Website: bh-photo
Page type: address-validator
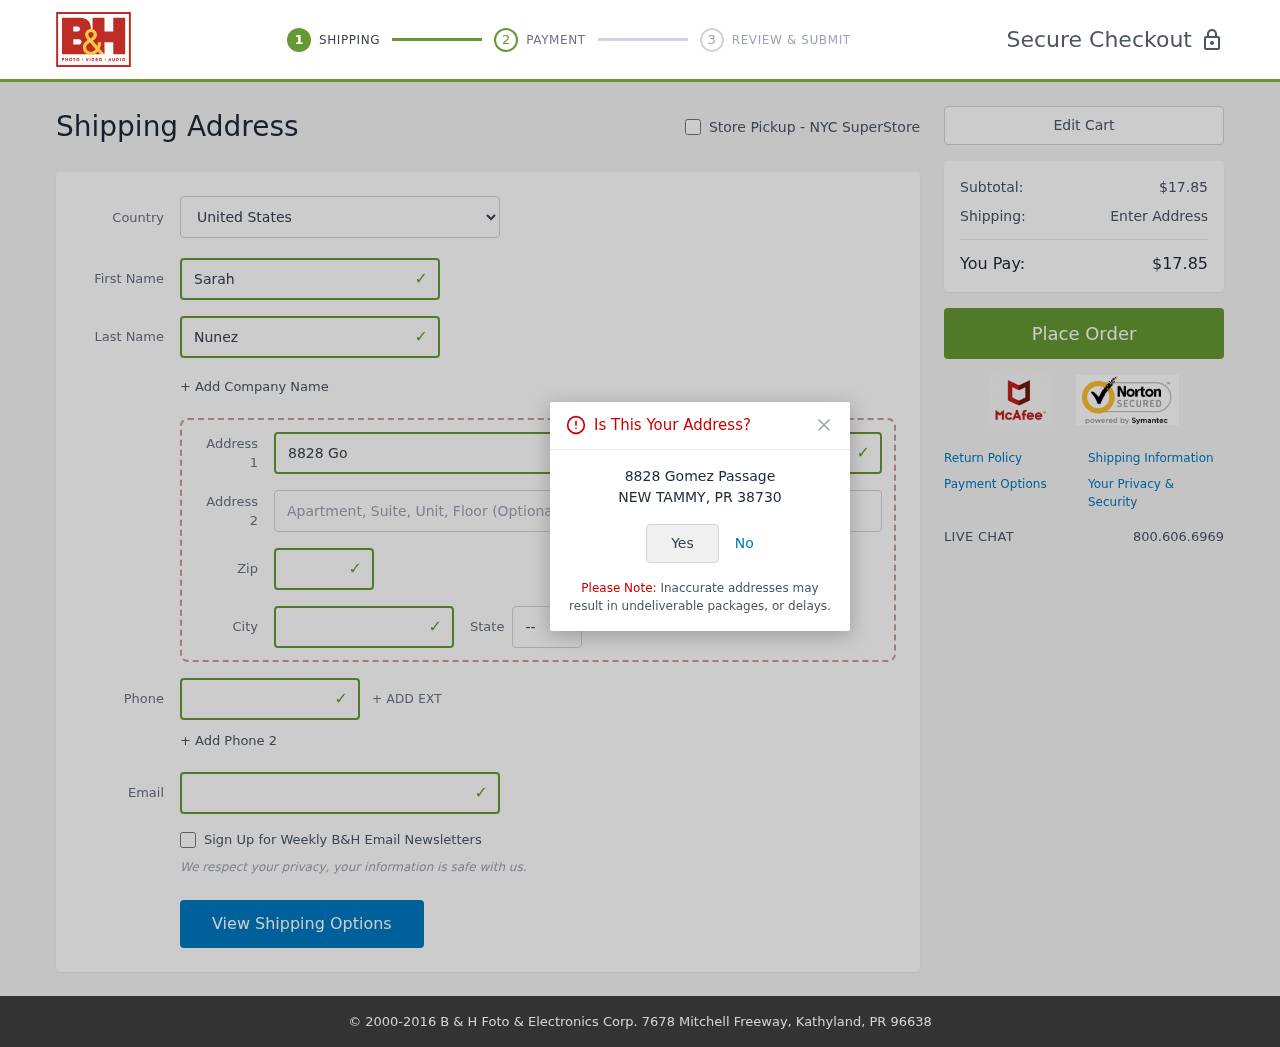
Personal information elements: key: PII_CITY
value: New Tammy
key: PII_COUNTRY
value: United States
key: PII_EMAIL
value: sarahnunez@yahoo.com
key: PII_FIRSTNAME
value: Sarah
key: PII_LASTNAME
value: Nunez
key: PII_PHONE
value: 6456625696
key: PII_POSTCODE
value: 38730
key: PII_STATE_ABBR
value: PR
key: PII_STREET
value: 8828 Gomez Passage
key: PII_STREET2
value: Suite 272
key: PII_CITY_CONFIRM
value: NEW TAMMY
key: PII_STATE
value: PR
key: PII_POSTCODE_FULL
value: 38730
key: PII_POSTCODE_NUMERIC
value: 38730
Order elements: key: ORDER_SUBTOTAL
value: $17.85
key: ORDER_TOTAL
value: $17.85